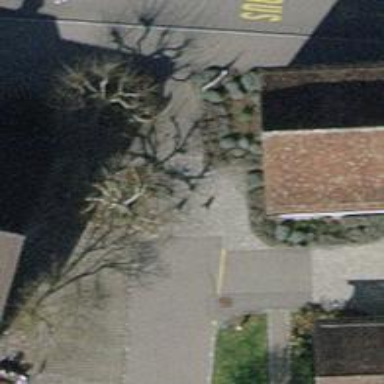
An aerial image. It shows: Bollard.